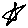
Label: star